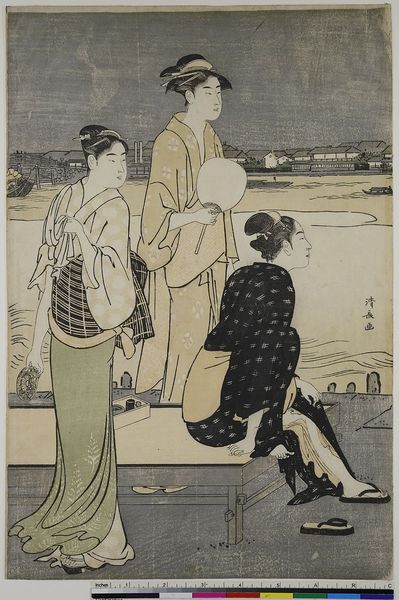
Titel: Abendkühle am Ufer des Sumidagawa
Künstler: Torii Kiyonaga
Standort: Hamburg
Institution: Museum für Kunst und Gewerbe Hamburg
Schlagwörter: abend, holzschnitt, laden, druckgraphik, druckgrafik, zeit, farbholzschnitt, flussufer, teehaus, kurtisane, edo, reproduktionen, druckerzeugnisse, geschäft, fächer, ukiyo, hetäre